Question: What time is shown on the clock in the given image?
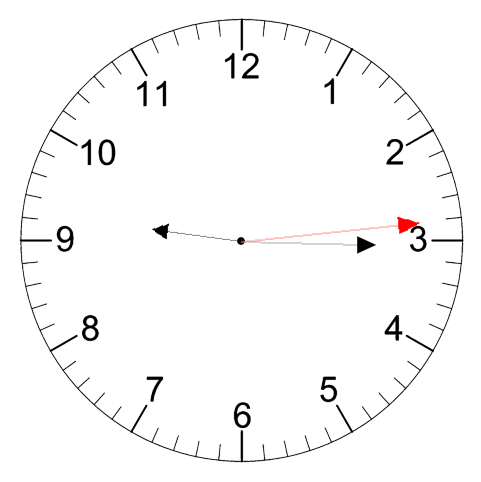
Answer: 09:15:14